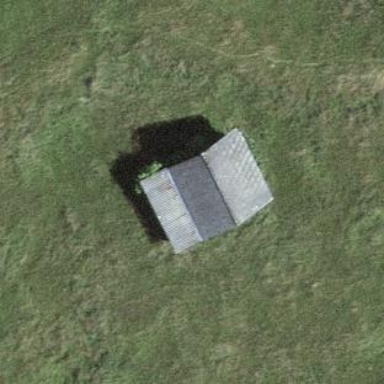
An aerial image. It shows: Rural barn.